Question: I have plotted multiple lines using data from arrays. The thing is that i want to plot a new line that shows the sum of all these lines. Keep in mind that the x values from each set are different.
Let me give an example of what i am trying to do. Let's say i have 2 sets of (x,y) data like this:
'''
x1=np.array([1,2,3,4,5])
y1=np.array([1,3,5,7,9])
x2=np.array([3,4,5,6,7])
y2=np.array([2,4,6,8,10])
'''
Then, i use np.interp
'''
xvals1=np.linspace(1,5,1000)
yinterp1 = np.interp(xvals1, x1, y1)
plt.plot(xvals1, yinterp1)
xvals2=np.linspace(3,7,1000)
yinterp2 = np.interp(xvals2, x2, y2)
plt.plot(xvals2, yinterp2)
'''
Ok, so now, i want an extra line that shows the sum of these 2 lines. But if i do the following, it gives me a line(green colour) that is definitely wrong:
'''
xvals=np.linspace(1,7,1000)
plt.plot(xvals,yinterp1+yinterp2)
'''

Does anyone have any ideas about this?
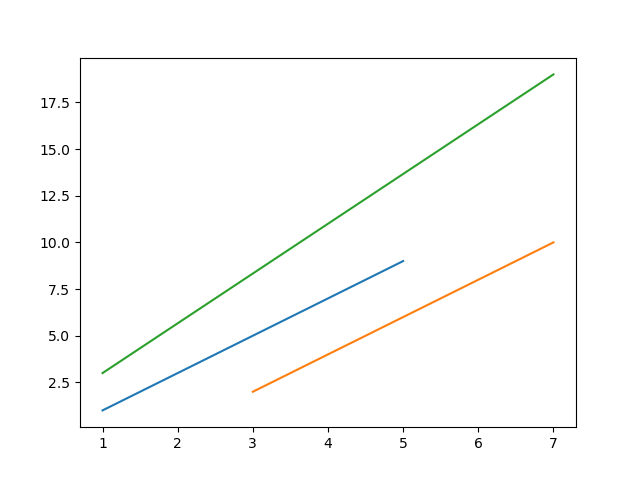
Answer: When you do 'y1+ y2', the result is '[y1[0]+y2[0], y1[1]+y2[1], ...]'. In your specific case, the indexes correspond to different values so you're effectively doing '[y1[x=1]+y2[x=3], ..., y1[x=5]+y2[x=7]]' which has no physical meaning.
We need to the values so that they make sense and the 'y' are "aligned" for an addition. By aligned, I mean that the same index corresponds to the same 'x'.
<URL>
'''
import numpy as np
import matplotlib.pyplot as plt
x1 = np.array([1, 2, 3, 4, 5])
y1 = np.array([1, 3, 5, 7, 9])
x2 = np.array([3, 4, 5, 6, 7])
y2 = np.array([2, 4, 6, 8, 10])
xvals1 = np.linspace(1, 5, 1000)
yinterp1 = np.interp(xvals1, x1, y1)
plt.plot(xvals1, yinterp1)
xvals2 = np.linspace(3, 7, 1000)
yinterp2 = np.interp(xvals2, x2, y2)
plt.plot(xvals2, yinterp2)
xvals = np.linspace(1, 7, 1000)
x1_and_x2_intersection_mask = (np.logical_and(3 <= xvals, xvals <= 5))
xinter = xvals[x1_and_x2_intersection_mask]
yi1 = yinterp1[x1_and_x2_intersection_mask]
yi2 = yinterp2[x1_and_x2_intersection_mask]
plt.plot(xinter, yi1+yi2)
'''
Now regarding your comment, remove the last line of the above code and add this:
'''
def mask_between_a_b(array, a, b):
"""I make functions when I have to use something more than once."""
return np.logical_and(a <= array, array <= b)
# Create the masked data for the two regions where blue and orange don't share an x.
x1_mask = mask_between_a_b(x1, 1, 3)
x2_mask = mask_between_a_b(x2, 5, 7)
x1m = x1[x1_mask]
y1m = y1[x1_mask]
x2m = x2[x2_mask]
y2m = y2[x2_mask]
# Add all three regions together to get the full curve.
x = list(x1m) + list(xinter) + list(x2m)
y = list(y1m) + list(yi1+yi2) + list(y2m)
plt.plot(x, y)
'''
You just have to be careful with the masking, and the boundaries could be created automatically I guess, but this is outside the scope of the question.
<URL>